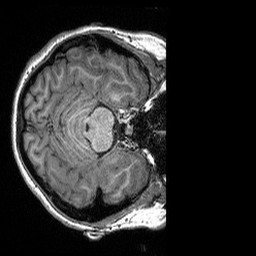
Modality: T1w
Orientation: axial
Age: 18
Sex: female
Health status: healthy
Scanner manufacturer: siemens
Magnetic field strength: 3 T
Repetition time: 2.3 s
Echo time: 0.00298 s